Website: home-depot
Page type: account-dashboard
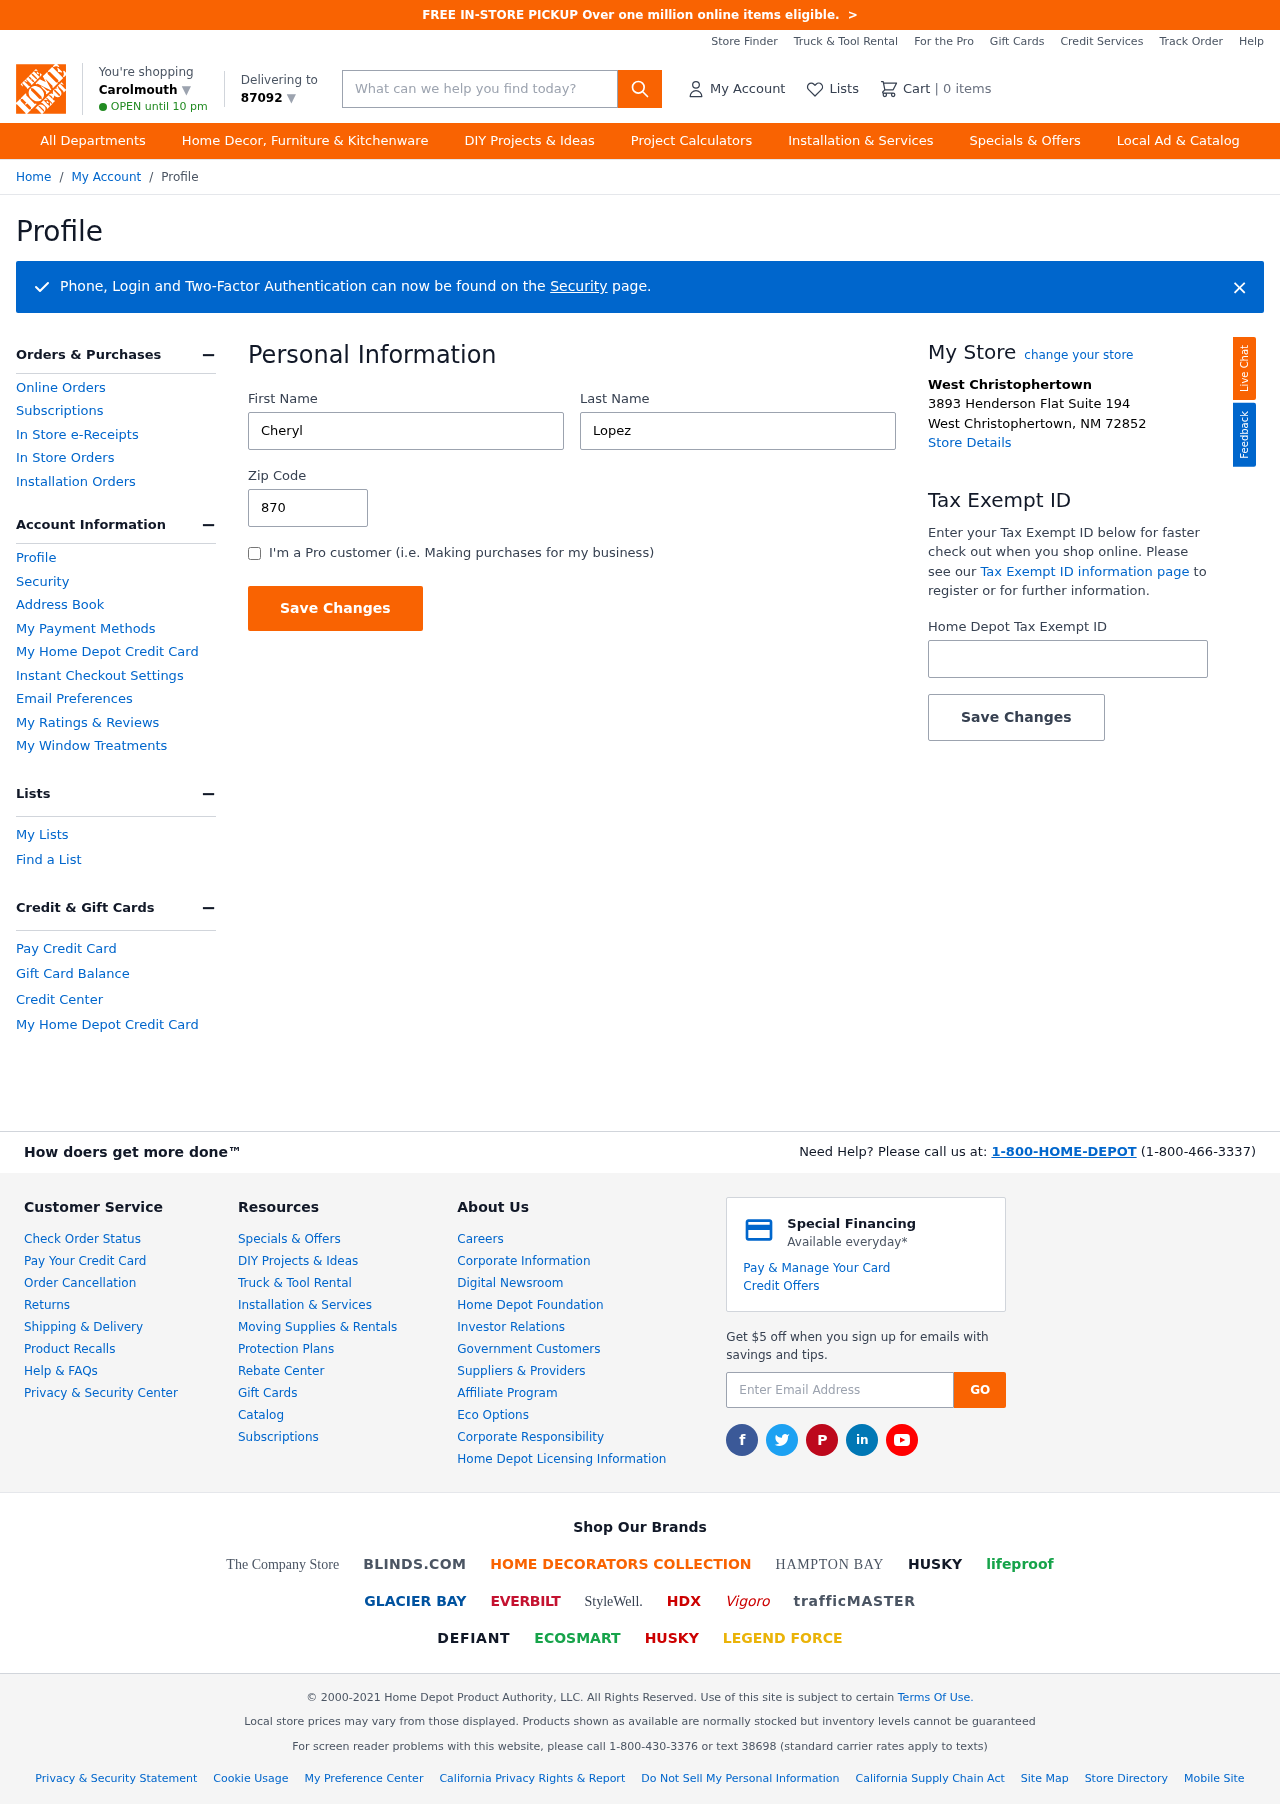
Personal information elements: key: PII_CITY
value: Carolmouth ▼
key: PII_FIRSTNAME
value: Cheryl
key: PII_LASTNAME
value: Lopez
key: PII_LOCATION1_CITY
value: West Christophertown
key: PII_LOCATION1_CITY_STATE_ZIP
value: West Christophertown, NM 72852
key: PII_LOCATION1_STREET
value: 3893 Henderson Flat Suite 194
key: PII_POSTCODE
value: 87092 ▼
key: PII_POSTCODE
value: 87092
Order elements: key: ORDER_NUM_ITEMS
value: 0
Search elements: key: HEADER_SEARCH
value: What can we help you find today?